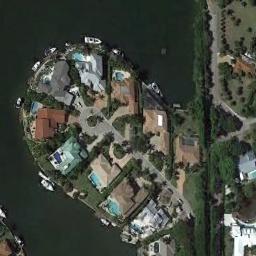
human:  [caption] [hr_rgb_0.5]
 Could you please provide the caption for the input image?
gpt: The houses in the residential area are different in size and color .

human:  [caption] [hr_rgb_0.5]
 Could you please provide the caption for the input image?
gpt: There are many roads and densely arranged houses and trees of different shapes and shapes in the island-like settlements enclosed by the lake .

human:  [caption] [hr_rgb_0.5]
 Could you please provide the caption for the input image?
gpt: The dense residential is on the grass next to the water .

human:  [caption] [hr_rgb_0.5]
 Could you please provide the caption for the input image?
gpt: A dense residential area with lots of medium residences arranged neatly is next to the lake .

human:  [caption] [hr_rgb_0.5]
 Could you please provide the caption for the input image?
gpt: There are buildings beside the lake on dense residential area .